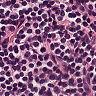
Metastatic tissue present: no